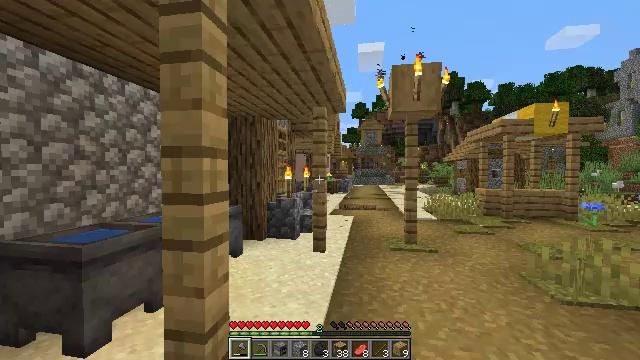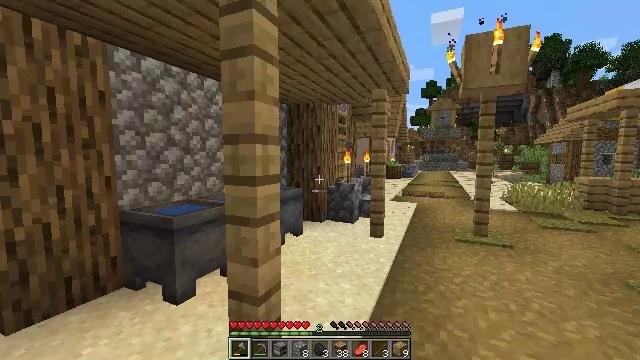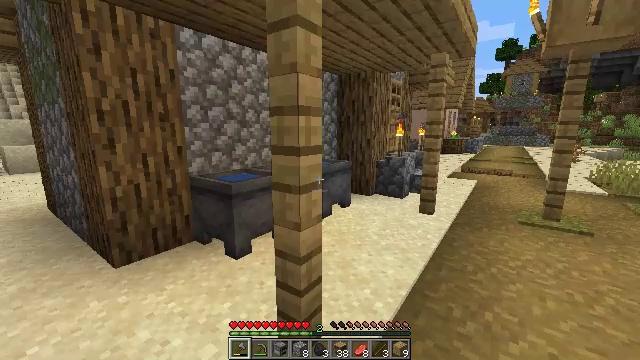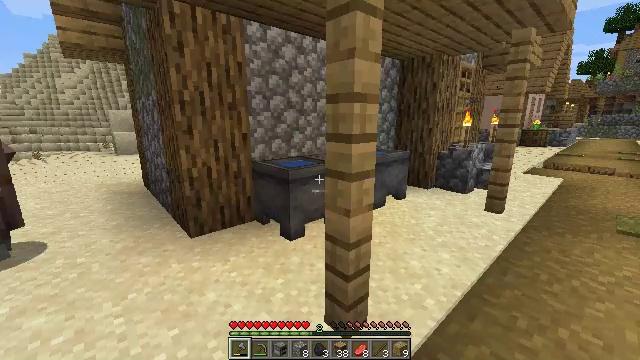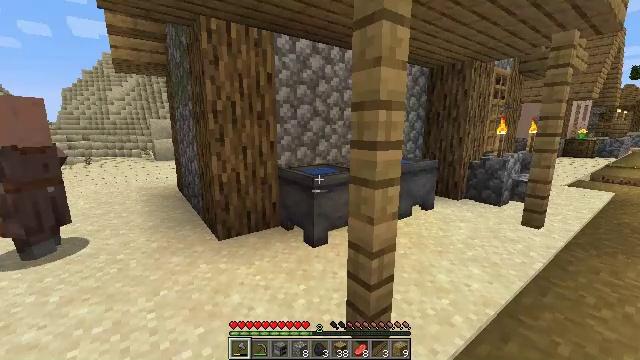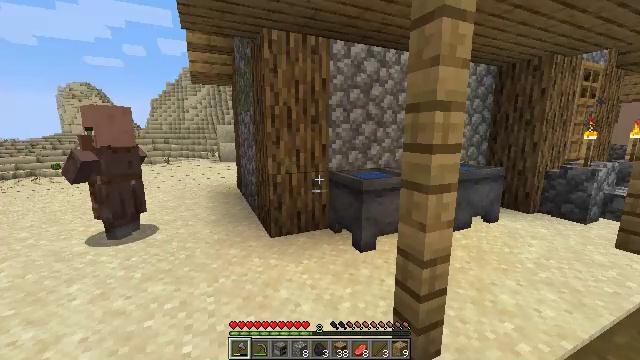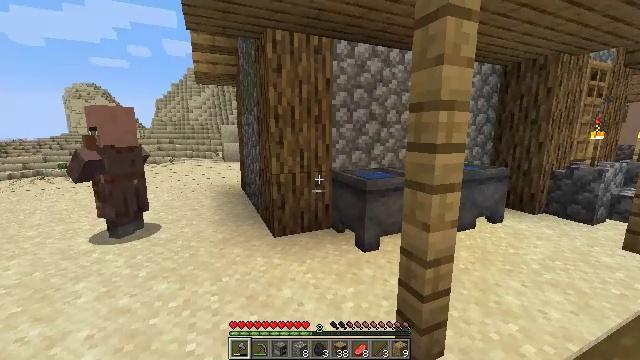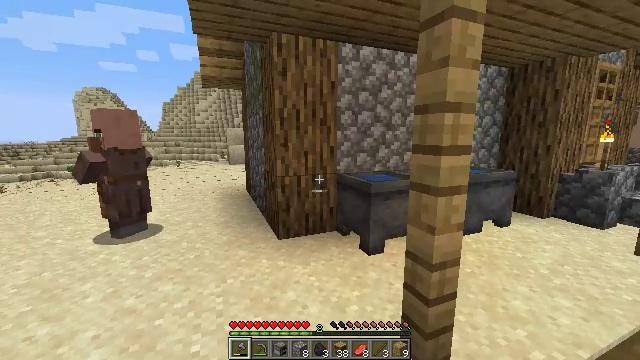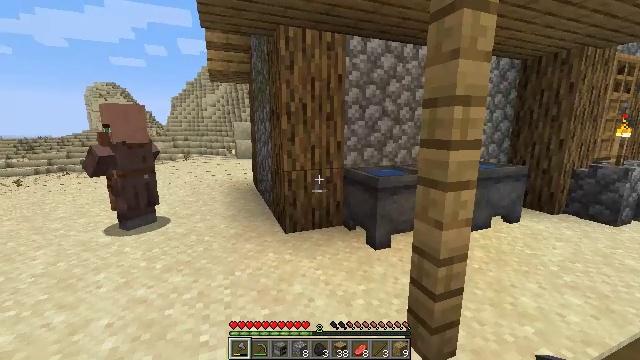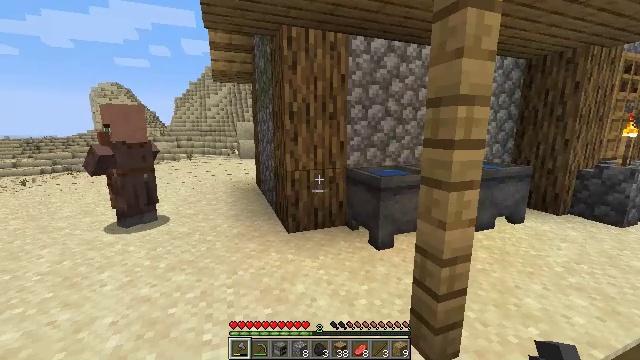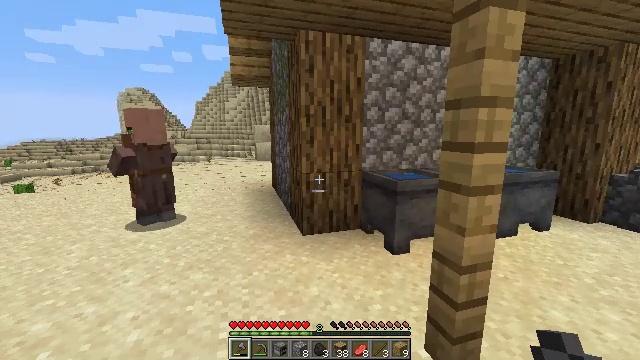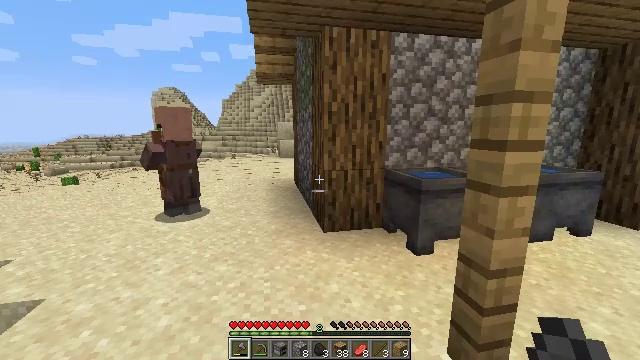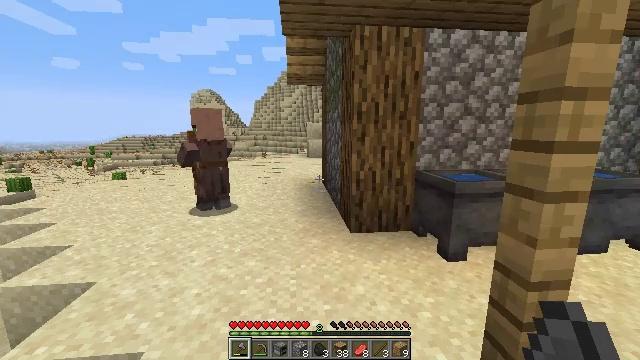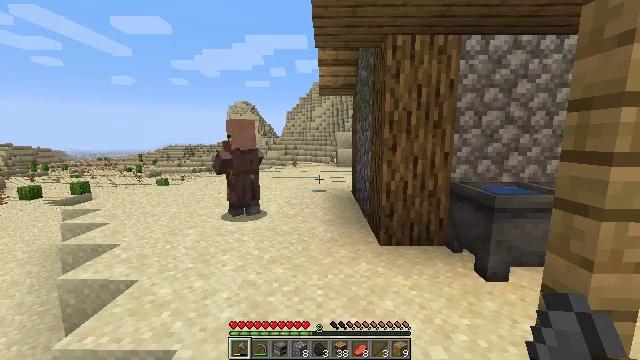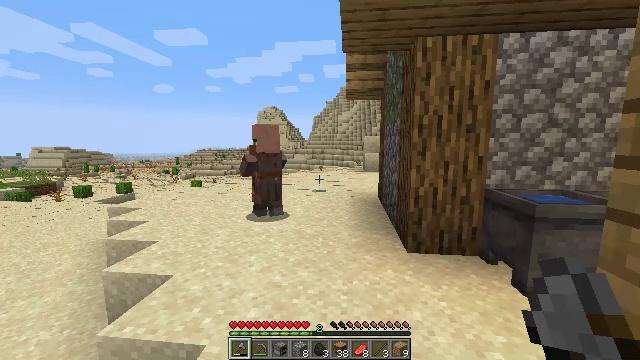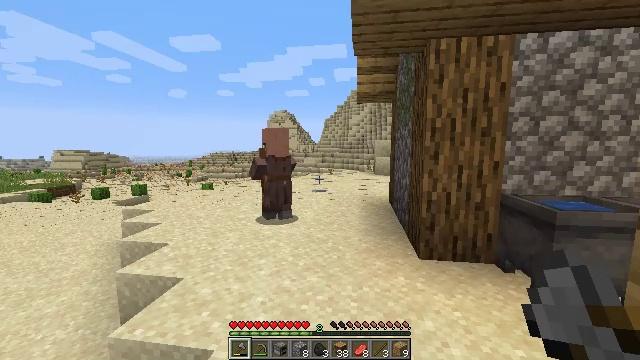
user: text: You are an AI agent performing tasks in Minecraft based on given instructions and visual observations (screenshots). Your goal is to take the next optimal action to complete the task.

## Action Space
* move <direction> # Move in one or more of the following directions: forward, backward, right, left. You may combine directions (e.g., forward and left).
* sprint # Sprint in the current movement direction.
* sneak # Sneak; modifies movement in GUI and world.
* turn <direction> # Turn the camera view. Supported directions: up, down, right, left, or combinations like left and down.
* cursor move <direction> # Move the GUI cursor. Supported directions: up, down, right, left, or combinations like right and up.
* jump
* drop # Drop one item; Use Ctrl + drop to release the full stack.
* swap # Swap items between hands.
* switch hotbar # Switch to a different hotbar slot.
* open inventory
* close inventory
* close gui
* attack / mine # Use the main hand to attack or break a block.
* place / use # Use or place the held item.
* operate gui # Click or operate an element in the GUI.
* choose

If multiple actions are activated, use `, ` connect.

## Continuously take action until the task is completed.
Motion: motion action
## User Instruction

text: Remove the existing composter.
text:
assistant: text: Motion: turn left and down
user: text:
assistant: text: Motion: turn left and down
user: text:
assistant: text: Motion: turn left and down
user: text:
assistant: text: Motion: turn left and up
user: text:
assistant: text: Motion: turn left
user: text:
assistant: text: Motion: no_op
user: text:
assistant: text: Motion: turn left
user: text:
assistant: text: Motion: turn left and down
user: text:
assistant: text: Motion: no_op
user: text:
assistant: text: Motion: turn left
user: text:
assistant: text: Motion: turn left
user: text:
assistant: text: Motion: turn left
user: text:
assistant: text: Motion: turn left and up
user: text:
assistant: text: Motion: turn left
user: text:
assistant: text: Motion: move forward, turn left
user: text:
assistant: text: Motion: move forward, turn left
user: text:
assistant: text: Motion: move forward, turn left
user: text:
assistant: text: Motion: move forward, turn left
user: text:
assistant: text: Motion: move forward, turn left
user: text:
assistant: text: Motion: move forward, sprint, turn left
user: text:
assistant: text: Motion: move forward, sprint
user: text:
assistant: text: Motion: move forward, sprint
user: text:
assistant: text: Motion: move forward, sprint
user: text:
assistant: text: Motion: move forward, sprint, turn left
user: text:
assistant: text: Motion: move forward, sprint, turn left
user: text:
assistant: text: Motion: move forward, sprint
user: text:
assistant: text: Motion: move forward, sprint
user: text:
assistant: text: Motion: move forward, sprint
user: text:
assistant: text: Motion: move forward, sprint, turn left and down
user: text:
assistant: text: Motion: move forward, sprint, turn down